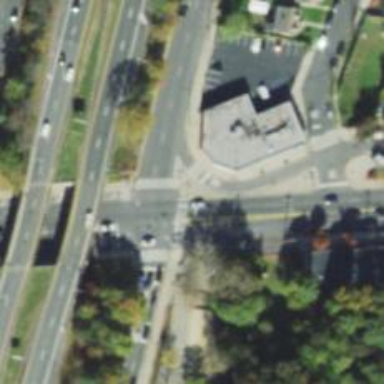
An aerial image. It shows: Footway located on traffic island.